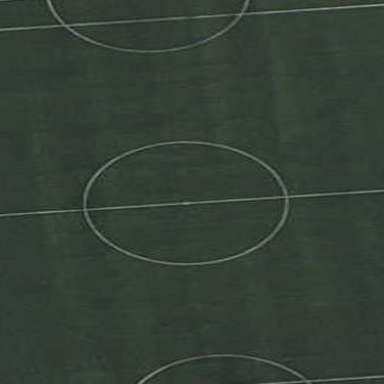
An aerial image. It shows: Soccer pitch for leisureland activities.